Question: Edit: I have added a <URL> code
I have extended JTextArea in TableCellRenderer because I wanted to achieve the Multiline text wrapping <URL> and that is working fine. Now I have ran into weird problem with Nimbus look and feel. Nimbus is adding a border with every cell as shown in the below picture.
My Class:
'''
import java.awt.Component;
import java.awt.Dimension;
import java.awt.event.WindowAdapter;
import java.awt.event.WindowEvent;
import java.util.ArrayList;
import java.util.List;
import javax.swing.JFrame;
import javax.swing.JScrollPane;
import javax.swing.JTable;
import javax.swing.JTextArea;
import javax.swing.UIManager;
import javax.swing.UIManager.LookAndFeelInfo;
import javax.swing.border.EmptyBorder;
import javax.swing.table.DefaultTableModel;
import javax.swing.table.TableCellRenderer;
import javax.swing.table.TableModel;
import javax.swing.table.TableRowSorter;
public class TestJTableMultiline extends JFrame {
/**
*
*/
private static final long serialVersionUID = 1L;
public TestJTableMultiline() {
super("Multi-Line Cell Example");
setDefaultCloseOperation(DISPOSE_ON_CLOSE);
DefaultTableModel dm = new DefaultTableModel() {
/**
*
*/
private static final long serialVersionUID = 1L;
public Class<String> getColumnClass(int columnIndex) {
return String.class;
}
public boolean isCellEditable(int row, int column) {
return false;
}
};
dm.setDataVector(
new Object[][]{
{"A0, Line1
A0, Line2
A0, Line3",
"B0, Line1
B0, Line2",
"C0, Line1"},
{"A1, Line1",
"B1, Line1
B1, Line2",
"C1, Line1"},
{"A2, Line1",
"B2, Line1",
"C2, Line1"}
},
new Object[] {"A", "B", "C"});
JTable table = new JTable(dm);
table.setDefaultRenderer(String.class, new MultiLineTableCellRenderer());
TableRowSorter<? extends TableModel> sort = new TableRowSorter<DefaultTableModel>(dm);
table.setRowSorter(sort);
JScrollPane scroll = new JScrollPane(table);
getContentPane().add(scroll);
setLocationByPlatform(true);
setSize(400, 430);
setVisible(true);
}
public static void main(String[] args) {
try{
for (LookAndFeelInfo info : UIManager.getInstalledLookAndFeels()) {
if ("Nimbus".equals(info.getName())) {
UIManager.setLookAndFeel(info.getClassName());
System.out.println("choosed nimbus");
break;
}
}
}catch(Exception e){
e.printStackTrace();
}
TestJTableMultiline frame = new TestJTableMultiline();
frame.addWindowListener(new WindowAdapter() {
public void windowClosing(WindowEvent e) {
System.exit(0);
}
});
}
}
class MultiLineTableCellRenderer extends JTextArea
implements TableCellRenderer {
/**
*
*/
private static final long serialVersionUID = 1L;
private List<List<Integer>> rowColHeight = new ArrayList<List<Integer>>();
public MultiLineTableCellRenderer() {
setLineWrap(true);
setWrapStyleWord(true);
setOpaque(true);
}
@Override
public Component getTableCellRendererComponent(
JTable table, Object value, boolean isSelected, boolean hasFocus,
int row, int column) {
if (isSelected) {
setForeground(table.getSelectionForeground());
setBackground(table.getSelectionBackground());
} else {
setForeground(table.getForeground());
setBackground(table.getBackground());
}
setFont(table.getFont());
if (hasFocus) {
setBorder(UIManager.getBorder("Table.focusCellHighlightBorder"));
if (table.isCellEditable(row, column)) {
setForeground(UIManager.getColor("Table.focusCellForeground"));
setBackground(UIManager.getColor("Table.focusCellBackground"));
}
} else {
setBorder(new EmptyBorder(1, 2, 1, 2));
}
if (value != null) {
setText(value.toString());
} else {
setText("");
}
adjustRowHeight(table, row, column);
return this;
}
/**
* Calculate the new preferred height for a given row, and sets the height on the table.
*/
private void adjustRowHeight(JTable table, int row, int column) {
//The trick to get this to work properly is to set the width of the column to the
//textarea. The reason for this is that getPreferredSize(), without a width tries
//to place all the text in one line. By setting the size with the with of the column,
//getPreferredSize() returnes the proper height which the row should have in
//order to make room for the text.
int cWidth = table.getTableHeader().getColumnModel().getColumn(column).getWidth();
setSize(new Dimension(cWidth, 1000));
int prefH = getPreferredSize().height;
while (rowColHeight.size() <= row) {
rowColHeight.add(new ArrayList<Integer>(column));
}
List<Integer> colHeights = rowColHeight.get(row);
while (colHeights.size() <= column) {
colHeights.add(0);
}
colHeights.set(column, prefH);
int maxH = prefH;
for (Integer colHeight : colHeights) {
if (colHeight > maxH) {
maxH = colHeight;
}
}
if (table.getRowHeight(row) != maxH) {
table.setRowHeight(row, maxH);
}
}
}
'''
'What has been tried:'
1. I have tried setBorder(null) and setBorder(BorderFactory.createLineBorder(Color.black)) and various other color like forground and background color of the table.
2. Then I looked at this SO question and tried that solution as well but I am not able to resolve the border problem. I have also tried removing setBorder call altogether but the results are same.
3. I have also tried removing the cell border in jtable mentioned in this SO question
How can I resolve this border problem with Nimbus look and feel.
Note: I am getting nice view with other look and feel.
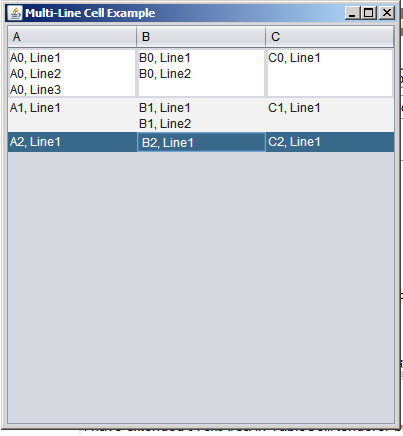
Answer: - This might work in JDK 1.7.0 or later:'''
MultiLineTableCellRenderer r = new MultiLineTableCellRenderer();
UIDefaults d = new UIDefaults();
d.put("TextArea.borderPainter", new Painter() {
@Override public void paint(Graphics2D g, Object o, int w, int h) {}
});
r.putClientProperty("Nimbus.Overrides", d);
r.putClientProperty("Nimbus.Overrides.InheritDefaults", false);
table.setDefaultRenderer(String.class, r);
'''

SSCCE
'''
import java.awt.*;
import java.awt.event.*;
import java.util.ArrayList;
import java.util.List;
import javax.swing.*;
import javax.swing.border.*;
import javax.swing.plaf.*;
import javax.swing.table.*;
import javax.swing.UIManager.LookAndFeelInfo;
public class TestJTableMultiline2 {
public JComponent makeUI() {
String[] columnNames = {"A", "B", "C"};
Object[][] data = {
{"A0, Line1
A0, Line2
A0, Line3", "B0, Line1
B0, Line2", "C0, Line1"},
{"A1, Line1", "B1, Line1
B1, Line2", "C1, Line1"},
{"A2, Line1", "B2, Line1", "C2, Line1"}
};
DefaultTableModel model = new DefaultTableModel(data, columnNames) {
@Override public Class<?> getColumnClass(int column) {
return String.class;
}
@Override public boolean isCellEditable(int row, int column) {
return false;
}
};
JTable table = new JTable(model);
table.setAutoCreateRowSorter(true);
MultiLineTableCellRenderer r = new MultiLineTableCellRenderer();
UIDefaults d = new UIDefaults();
d.put("TextArea.borderPainter", new Painter() {
@Override public void paint(Graphics2D g, Object o, int w, int h) {}
});
r.putClientProperty("Nimbus.Overrides", d);
r.putClientProperty("Nimbus.Overrides.InheritDefaults", false);
table.setDefaultRenderer(String.class, r);
return new JScrollPane(table);
}
public static void main(String[] args) {
EventQueue.invokeLater(new Runnable() {
@Override public void run() {
createAndShowGUI();
}
});
}
public static void createAndShowGUI() {
try {
for (LookAndFeelInfo info : UIManager.getInstalledLookAndFeels()) {
if ("Nimbus".equals(info.getName())) {
UIManager.setLookAndFeel(info.getClassName());
break;
}
}
} catch(Exception e) {
e.printStackTrace();
}
JFrame f = new JFrame("Multi-Line Cell Example 2");
f.setDefaultCloseOperation(WindowConstants.EXIT_ON_CLOSE);
f.getContentPane().add(new TestJTableMultiline2().makeUI());
f.setSize(320, 240);
f.setLocationRelativeTo(null);
f.setVisible(true);
}
}
class MultiLineTableCellRenderer extends JTextArea implements TableCellRenderer {
private List<List<Integer>> rowColHeight = new ArrayList<List<Integer>>();
//private Border fhb = UIManager.getBorder("Table.focusCellHighlightBorder");
//private Border epb = BorderFactory.createEmptyBorder(2,5,2,5);
public MultiLineTableCellRenderer() {
super();
setLineWrap(true);
setWrapStyleWord(true);
setOpaque(true);
//System.out.println(fhb.getBorderInsets(this));
//setBorder(epb);
}
@Override
public Component getTableCellRendererComponent(
JTable table, Object value, boolean isSelected,
boolean hasFocus, int row, int column) {
setFont(table.getFont());
setText(value != null ? value.toString() : "");
setMargin(new Insets(2,5,2,5));
//setBorder(hasFocus ? fhb : epb);
if (isSelected) {
setForeground(table.getSelectionForeground());
setBackground(table.getSelectionBackground());
} else {
setForeground(table.getForeground());
setBackground(table.getBackground());
}
adjustRowHeight(table, row, column);
return this;
}
/**
* Calculate the new preferred height for a given row, and sets the height on the table.
* http://blog.botunge.dk/post/2009/10/09/JTable-multiline-cell-renderer.aspx
*/
private void adjustRowHeight(JTable table, int row, int column) {
//The trick to get this to work properly is to set the width of the column to the
//textarea. The reason for this is that getPreferredSize(), without a width tries
//to place all the text in one line. By setting the size with the with of the column,
//getPreferredSize() returnes the proper height which the row should have in
//order to make room for the text.
//int cWidth = table.getTableHeader().getColumnModel().getColumn(column).getWidth();
int cWidth = table.getCellRect(row, column, false).width; //Ignore IntercellSpacing
setSize(new Dimension(cWidth, 1000));
int prefH = getPreferredSize().height;
while (rowColHeight.size() <= row) {
rowColHeight.add(new ArrayList<Integer>(column));
}
List<Integer> colHeights = rowColHeight.get(row);
while (colHeights.size() <= column) {
colHeights.add(0);
}
colHeights.set(column, prefH);
int maxH = prefH;
for (Integer colHeight : colHeights) {
if (colHeight > maxH) {
maxH = colHeight;
}
}
if (table.getRowHeight(row) != maxH) {
table.setRowHeight(row, maxH);
}
}
}
'''